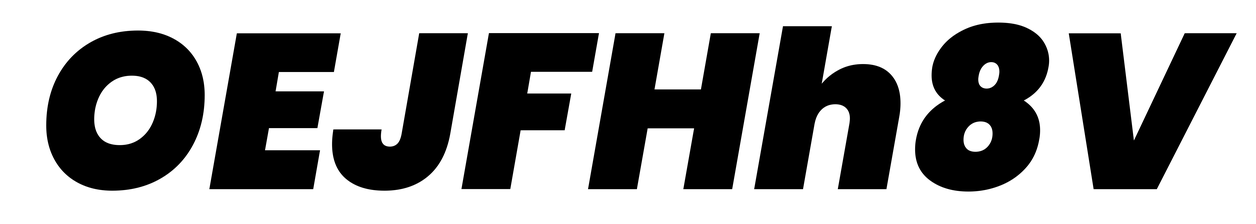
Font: Poppins-BlackItalic